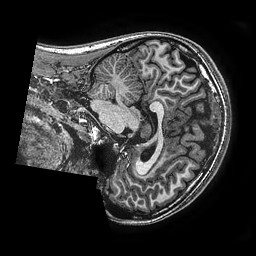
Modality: T1w
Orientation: sagittal
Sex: female
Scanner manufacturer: ge
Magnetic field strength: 3 T
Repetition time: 0.00766 s
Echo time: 0.003476 s